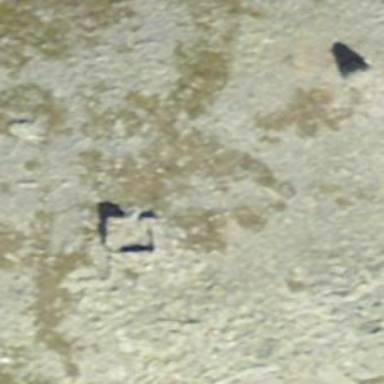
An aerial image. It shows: Cairn made by humans.